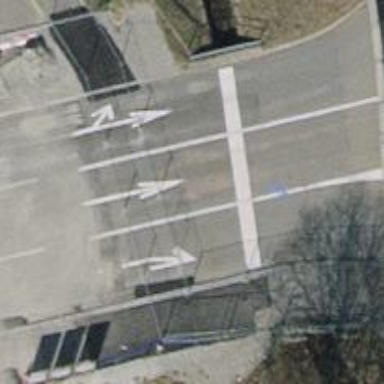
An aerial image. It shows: Road with traffic signals.